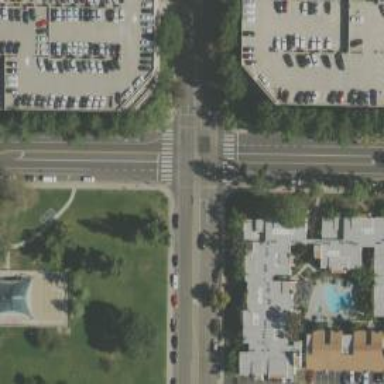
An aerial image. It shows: Tertiary road with separate sidewalk.